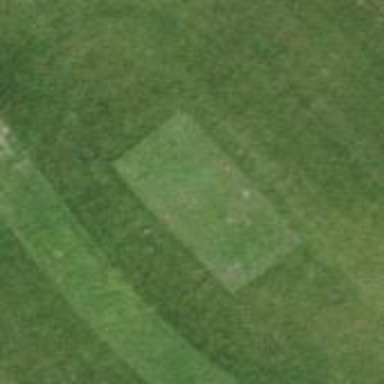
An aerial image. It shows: Golf tee area with grass surface.